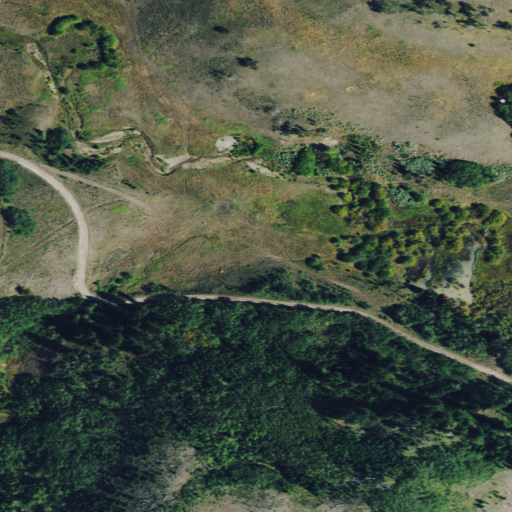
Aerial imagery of valley in Montana named Pole Gulch containing shrub, evergreen forest, and woody wetlands